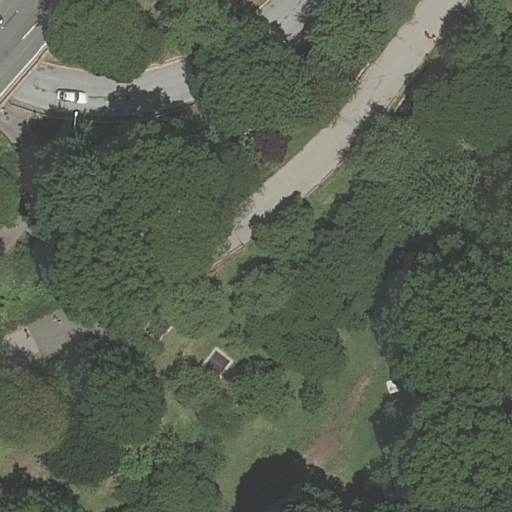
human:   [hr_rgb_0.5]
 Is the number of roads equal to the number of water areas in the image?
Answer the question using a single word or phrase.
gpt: no

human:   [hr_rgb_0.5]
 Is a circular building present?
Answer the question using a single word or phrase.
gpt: no

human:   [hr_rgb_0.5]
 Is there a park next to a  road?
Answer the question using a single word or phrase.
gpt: yes

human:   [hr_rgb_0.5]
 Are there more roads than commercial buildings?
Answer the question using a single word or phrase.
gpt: yes

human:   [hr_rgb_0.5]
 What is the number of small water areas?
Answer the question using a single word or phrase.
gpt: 0

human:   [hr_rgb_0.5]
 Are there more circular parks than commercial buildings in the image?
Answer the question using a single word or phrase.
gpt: no

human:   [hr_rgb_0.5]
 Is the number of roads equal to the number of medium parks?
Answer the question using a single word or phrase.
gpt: no

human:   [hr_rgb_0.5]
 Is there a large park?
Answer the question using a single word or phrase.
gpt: yes

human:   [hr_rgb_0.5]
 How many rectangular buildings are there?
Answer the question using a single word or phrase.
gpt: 0

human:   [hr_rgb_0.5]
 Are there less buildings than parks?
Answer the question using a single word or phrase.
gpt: yes

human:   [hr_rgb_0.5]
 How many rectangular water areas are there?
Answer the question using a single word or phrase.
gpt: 0

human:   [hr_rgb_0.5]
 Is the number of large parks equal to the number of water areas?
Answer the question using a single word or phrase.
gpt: no

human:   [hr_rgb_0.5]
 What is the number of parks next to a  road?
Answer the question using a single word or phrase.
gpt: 2

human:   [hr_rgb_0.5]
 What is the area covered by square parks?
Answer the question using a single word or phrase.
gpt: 0m2

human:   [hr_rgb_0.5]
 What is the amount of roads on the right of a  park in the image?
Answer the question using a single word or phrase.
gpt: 0

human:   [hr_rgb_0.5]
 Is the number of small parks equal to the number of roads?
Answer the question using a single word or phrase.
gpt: no

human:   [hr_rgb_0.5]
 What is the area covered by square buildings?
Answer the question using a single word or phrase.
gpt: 0m2

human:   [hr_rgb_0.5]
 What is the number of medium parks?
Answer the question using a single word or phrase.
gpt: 0

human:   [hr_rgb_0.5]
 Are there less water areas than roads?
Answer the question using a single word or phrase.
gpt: yes

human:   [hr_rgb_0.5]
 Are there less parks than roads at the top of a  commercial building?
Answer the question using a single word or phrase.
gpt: no

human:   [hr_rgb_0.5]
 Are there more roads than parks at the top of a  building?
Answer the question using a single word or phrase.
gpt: yes

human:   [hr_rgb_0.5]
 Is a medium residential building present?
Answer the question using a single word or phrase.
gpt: no

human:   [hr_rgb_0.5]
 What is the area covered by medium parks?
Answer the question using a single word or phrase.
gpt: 0m2

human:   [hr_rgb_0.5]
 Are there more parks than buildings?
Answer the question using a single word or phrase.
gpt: yes

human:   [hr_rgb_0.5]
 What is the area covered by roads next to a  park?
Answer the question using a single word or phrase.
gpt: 0m2

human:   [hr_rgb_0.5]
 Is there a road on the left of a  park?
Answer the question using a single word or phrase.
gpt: yes

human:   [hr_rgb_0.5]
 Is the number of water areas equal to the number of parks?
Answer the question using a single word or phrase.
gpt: no

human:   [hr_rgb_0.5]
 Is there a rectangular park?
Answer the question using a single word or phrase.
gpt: yes

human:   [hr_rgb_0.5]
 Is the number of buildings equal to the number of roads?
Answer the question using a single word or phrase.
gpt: no

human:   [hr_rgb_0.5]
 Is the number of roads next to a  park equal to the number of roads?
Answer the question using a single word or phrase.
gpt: yes

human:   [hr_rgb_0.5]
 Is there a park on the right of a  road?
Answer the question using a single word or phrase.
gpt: yes

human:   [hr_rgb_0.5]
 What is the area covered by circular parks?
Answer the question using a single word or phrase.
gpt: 0m2

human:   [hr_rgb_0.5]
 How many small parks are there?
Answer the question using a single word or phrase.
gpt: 0

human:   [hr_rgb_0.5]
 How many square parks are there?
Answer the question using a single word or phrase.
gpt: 0

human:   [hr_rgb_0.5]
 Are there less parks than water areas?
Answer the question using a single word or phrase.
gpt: no

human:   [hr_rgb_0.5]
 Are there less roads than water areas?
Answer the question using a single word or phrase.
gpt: no